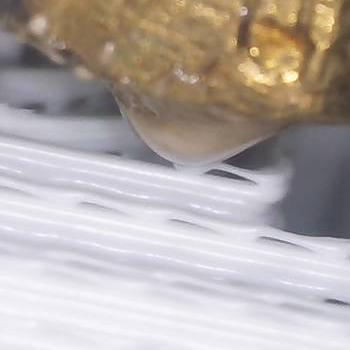
Flow rate: 42%